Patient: sex M, age 80
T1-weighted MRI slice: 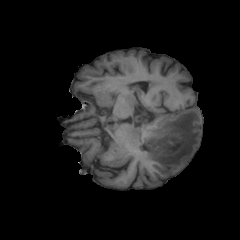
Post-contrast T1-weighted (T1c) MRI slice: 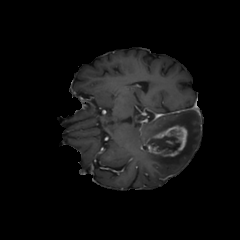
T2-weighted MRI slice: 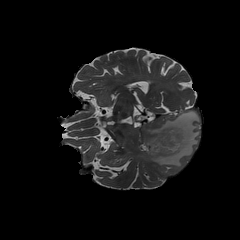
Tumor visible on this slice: yes
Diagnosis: Glioblastoma, IDH-wildtype
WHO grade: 4